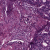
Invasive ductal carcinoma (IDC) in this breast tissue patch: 0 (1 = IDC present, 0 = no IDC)